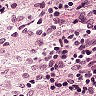
Metastatic tissue present: no